Question: I'm using two event listeners one inside the other. The first is to check if the user is in the database , second to display the number of users in the database.
'''
Query queries=database.child("songs").orderByChild("user").equalTo(userauth.getEmail());
ValueEventListener eventListener = new ValueEventListener() {
@Override
public void onDataChange(DataSnapshot dataSnapshot) {
if(!dataSnapshot.exists()) {
//create new user
database.addValueEventListener(new ValueEventListener() {
@Override
public void onDataChange(@NonNull DataSnapshot dataSnapshot) {
if (dataSnapshot.exists()) {
numOfUsers = dataSnapshot.child("users").getValue(int.class);
userinfo.setText(String.valueOf(numOfUsers));
}
}
@Override
public void onCancelled(@NonNull DatabaseError databaseError) {
}
});
}
}
@Override
public void onCancelled(DatabaseError databaseError) {}
};
queries.addValueEventListener(eventListener);
'''
But I keep getting this error:
'''
java.lang.NullPointerException: Attempt to invoke virtual method 'int java.lang.Integer.intValue()' on a null object reference
at com.example.passiveincome.RegistrationActivity$1$1.onDataChange(RegistrationActivity.java:76)
at com.google.firebase.database.core.ValueEventRegistration.fireEvent(ValueEventRegistration.java:75)
at com.google.firebase.database.core.view.DataEvent.fire(DataEvent.java:63)
at com.google.firebase.database.core.view.EventRaiser$1.run(EventRaiser.java:55)
at android.os.Handler.handleCallback(Handler.java:873)
at android.os.Handler.dispatchMessage(Handler.java:99)
at android.os.Looper.loop(Looper.java:193)
at android.app.ActivityThread.main(ActivityThread.java:6669)
at java.lang.reflect.Method.invoke(Native Method)
at com.android.internal.os.RuntimeInit$MethodAndArgsCaller.run(RuntimeInit.java:493)
at com.android.internal.os.ZygoteInit.main(ZygoteInit.java:858)
'''
Here is a pic of my database:
I clearly have a field "users" which contains integers. Then where am I going wrong?
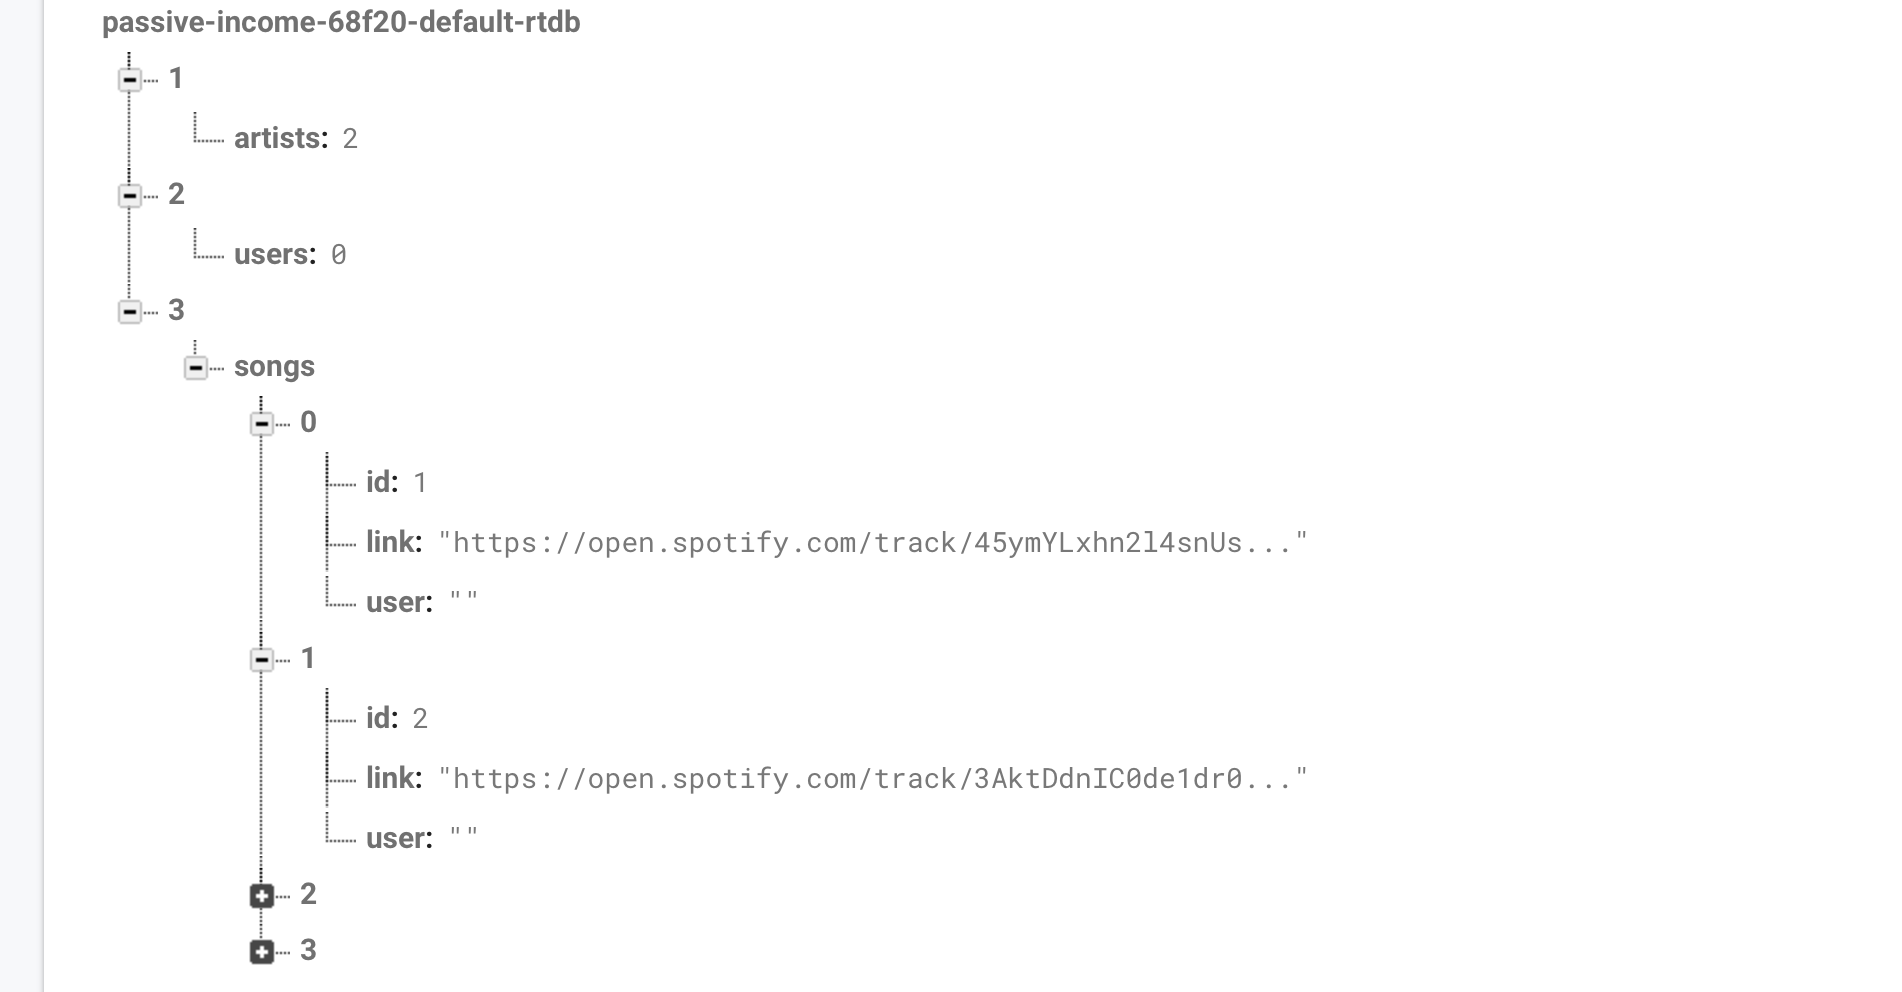
Answer: The problem is here:
'''
Query queries=database.child("songs").orderByChild("user").equalTo(userauth.getEmail());
'''
There is no node 'songs' at the root of the database, so 'database.child("songs")' is not matching any nodes.
There also is no child property 'user'. I assume you're looking for 'users' (plural), but the database has no way of knowing that.
Your query needs to be:
'''
database = FirebaseDatabase.getInstance().getReference();
Query queries=database.orderByChild("users").equalTo(0);
'''